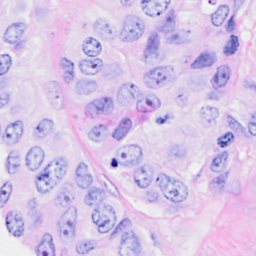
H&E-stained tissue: Breast